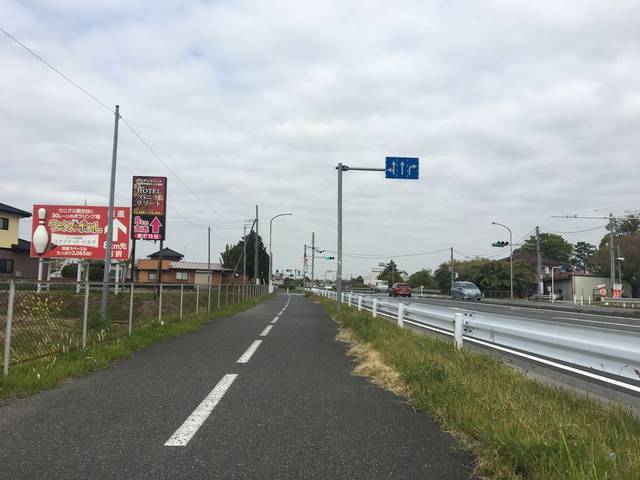
Region: Japan
Coordinates: 35.851, 139.568